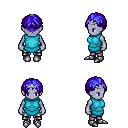
a pixel art fantasy rpg character, female body template, dark elf, purple skin, teal tunic, metal pants, blue parted hairstyle, silver tiara, metal boots, four views (front, back, left, right), 2x2 character sprite sheet, small pixel art, hard edges, no anti-aliasing